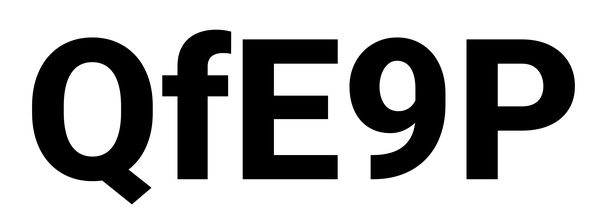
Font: Roboto_ExtraBold